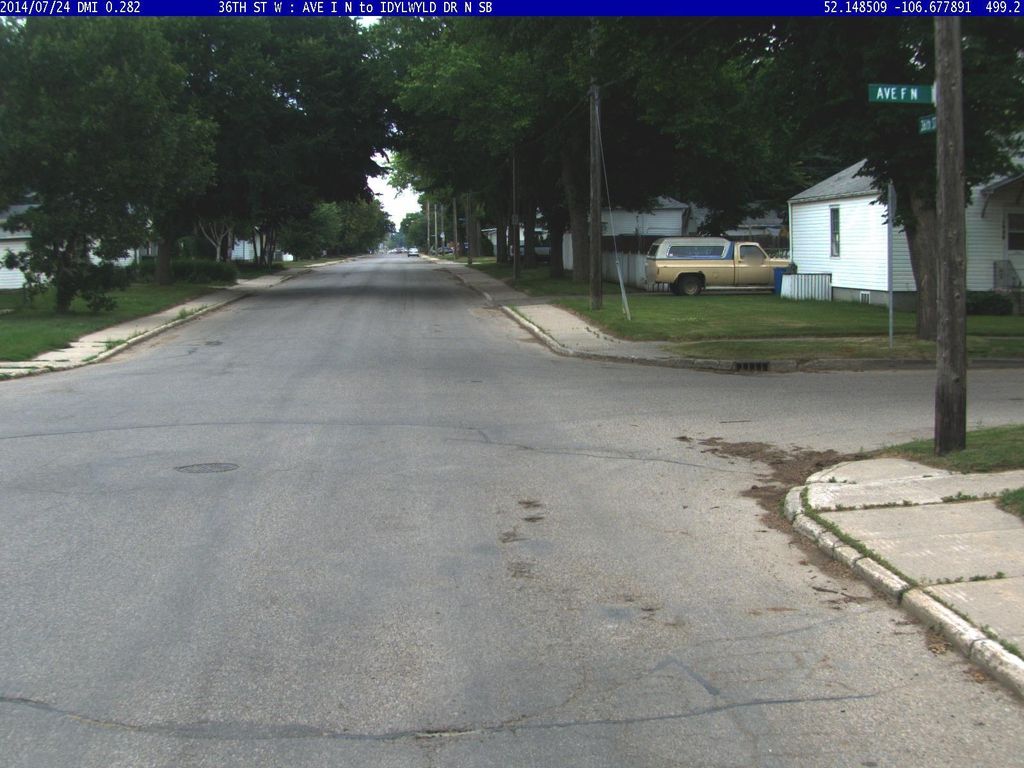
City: saskatoon